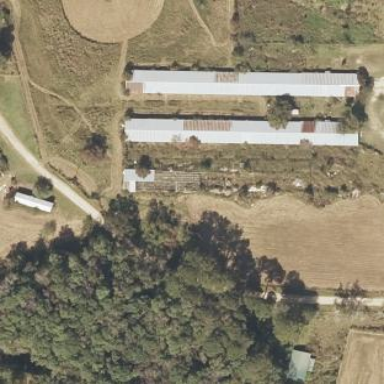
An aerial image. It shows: Poultry farmyard is depicted in the image.